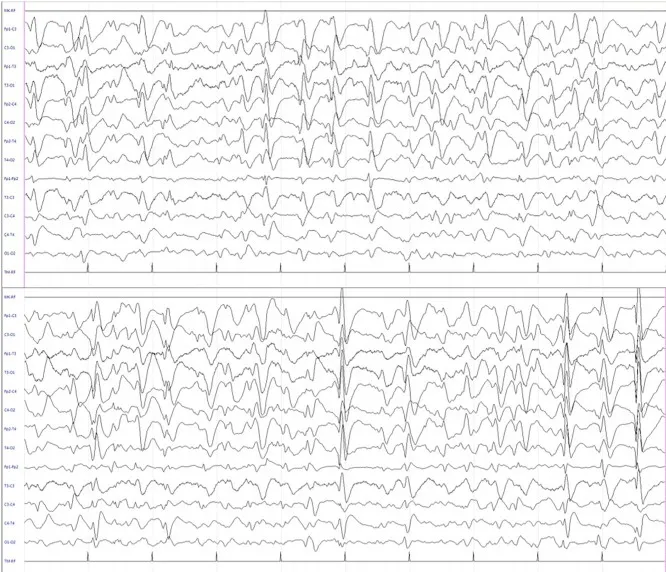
Interictal electroencephalogram during sleep showing quasi-continuous, centro-temporal, and high voltage spike-and-wave complexes, frequently followed by theta-delta activity.
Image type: electrography (eeg)